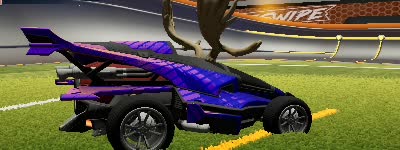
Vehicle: aftershock